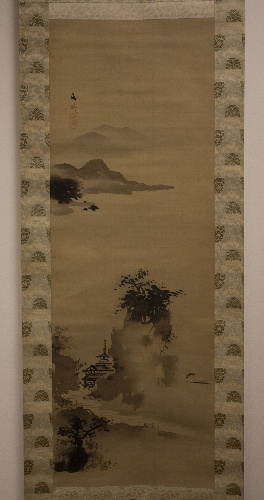
Artist: Tani Bunchō
Artist bio: Japanese, 1763–1840
Object type: Hanging scroll
Classification: Paintings
Medium: Hanging scroll; ink on silk
Culture: Japan
Period: Edo period (1615–1868)
Dimensions: Image: 35 13/16 × 8 1/2 in. (91 × 21.6 cm)
Overall with mounting: 68 1/8 × 16 7/8 in. (173 × 42.9 cm)
Overall with knobs: 68 1/8 × 18 3/4 in. (173 × 47.7 cm)
Department: Asian Art
Credit line: The Howard Mansfield Collection, Purchase, Rogers Fund, 1936
Accession year: 1936
Repository: Metropolitan Museum of Art, New York, NY
Tags: Landscapes